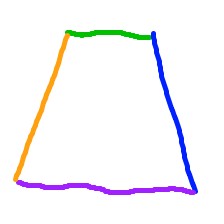
Shape: trapezoid